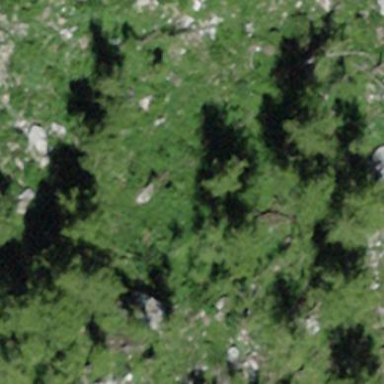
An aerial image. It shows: Forest area.